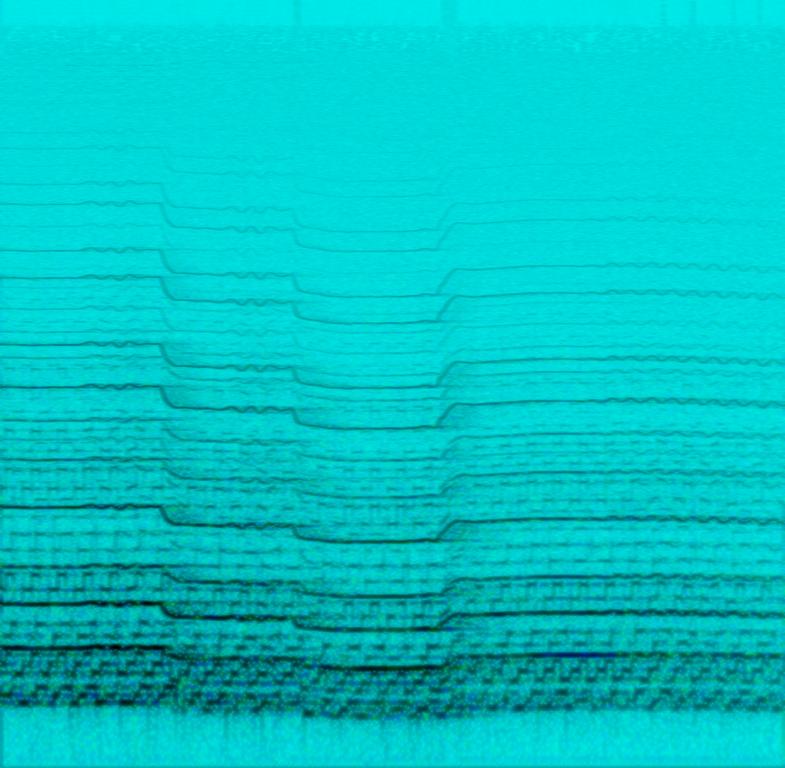
The low quality recording features a theremin solo melody. It sounds spacey and weird, as the recording is noisy.